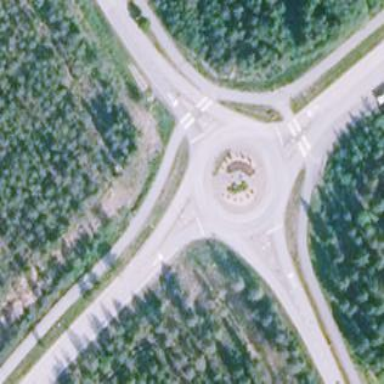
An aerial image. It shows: Tertiary road with asphalt surface leading to roundabout junction.